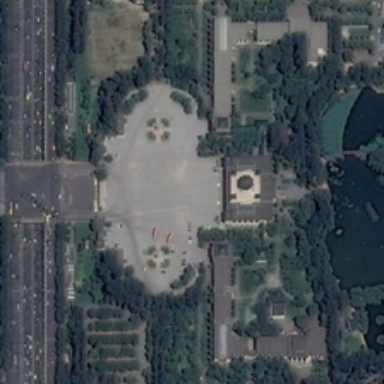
The center of the square is an oval .